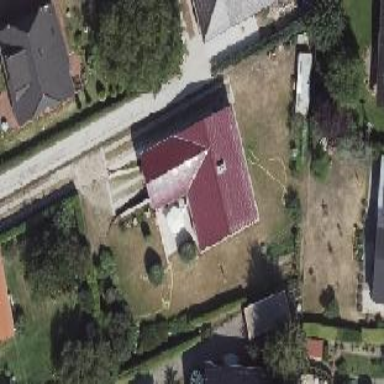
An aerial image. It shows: Half-hipped roof house.